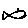
Label: fish